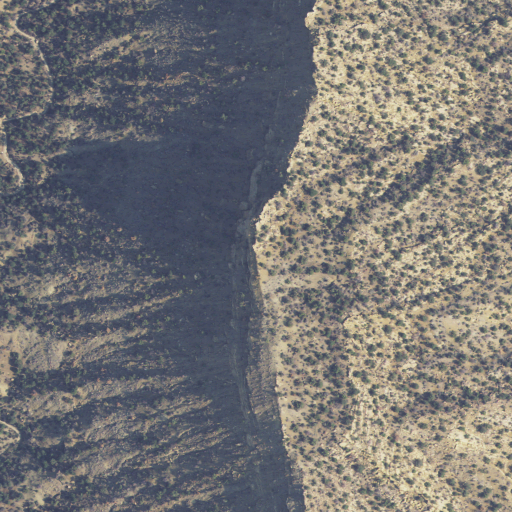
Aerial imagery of ridge(s) in Utah named The Cockscomb containing shrub and evergreen forest